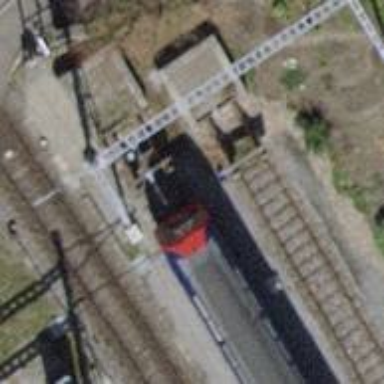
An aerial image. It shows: Railway buffer stop.